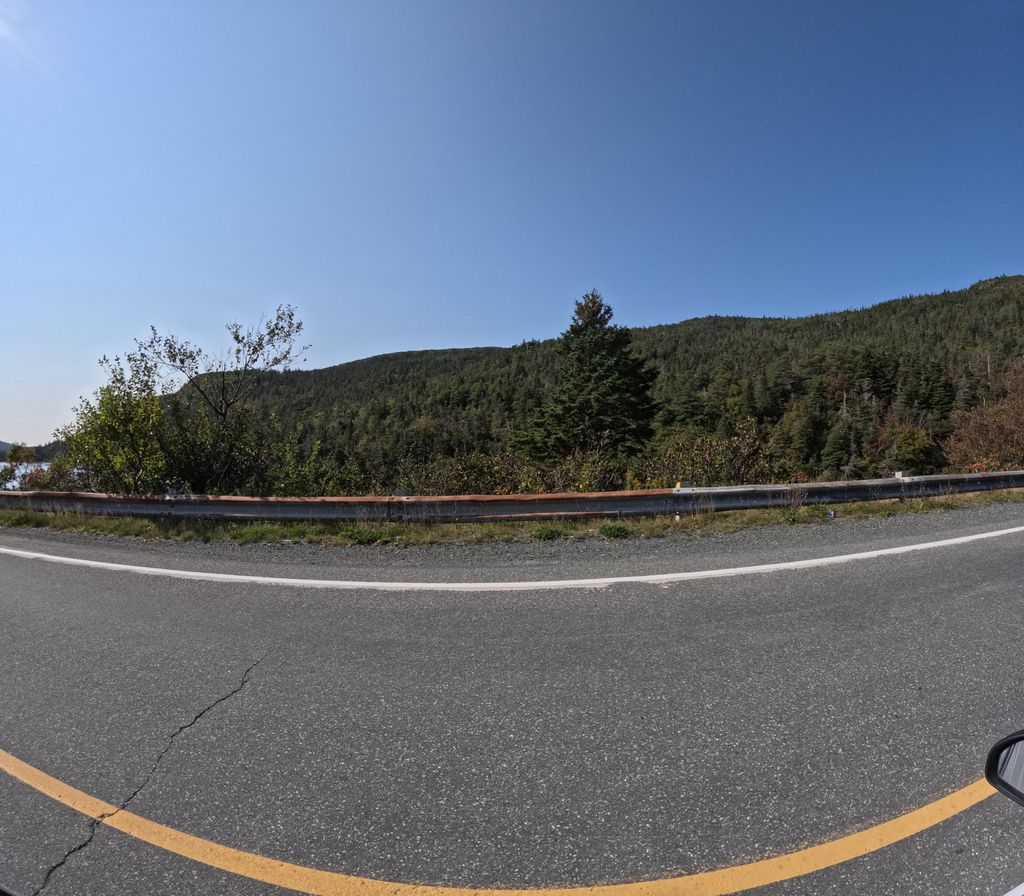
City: st_johns